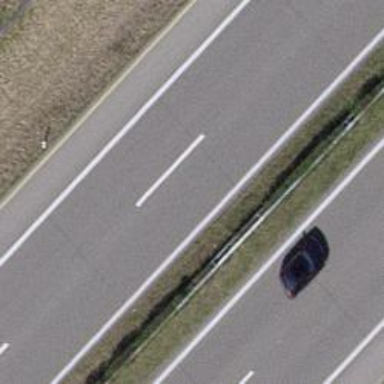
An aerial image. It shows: View of motorway.